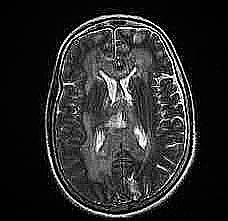
Label: notumor